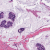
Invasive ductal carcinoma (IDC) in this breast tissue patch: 1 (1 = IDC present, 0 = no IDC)